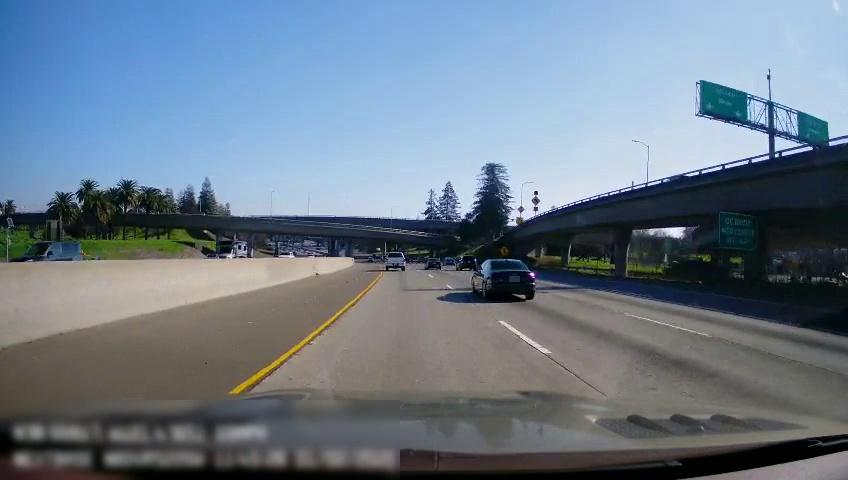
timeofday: Day
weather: Sunny
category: Drivable Space
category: Vehicles | SUV
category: Vehicles | Truck
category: Vehicles | Car
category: Drivable Space
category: Vehicles | Truck
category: Vehicles | SUV
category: Vehicles | Car
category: Vehicles | Car
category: Vehicles | Car
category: Lanes | Current Lane
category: Lanes | Current Lane
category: Lanes | Alternate Lane
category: Lanes | Alternate Lane
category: Traffic | Signs
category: Traffic | Signs
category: Traffic | Signs
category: Traffic | Signs
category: Traffic | Signs
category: Traffic | Signs
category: Traffic | Signs